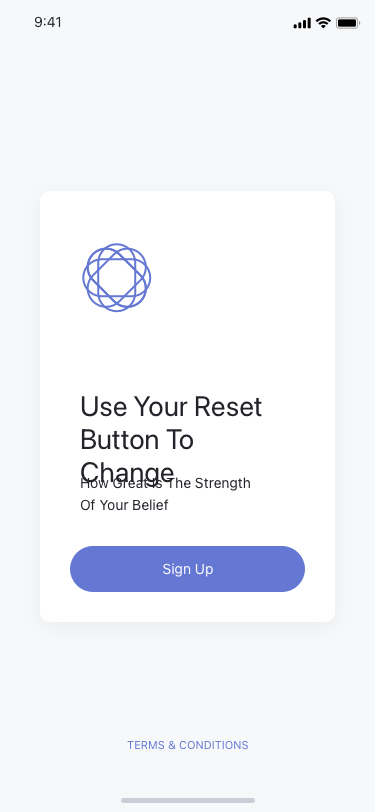
Text in this UI design:
TERMS & CONDITIONS
How Great Is The Strength Of Your Belief
Use Your Reset Button To Change